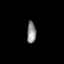
Tissue: lung
Cell type: Epithelial cells
Senescence score: 0.2284
Nuclear area (px): 196
Mean DAPI intensity: 137.995